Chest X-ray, PA view. Patient: 58 years old, sex M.
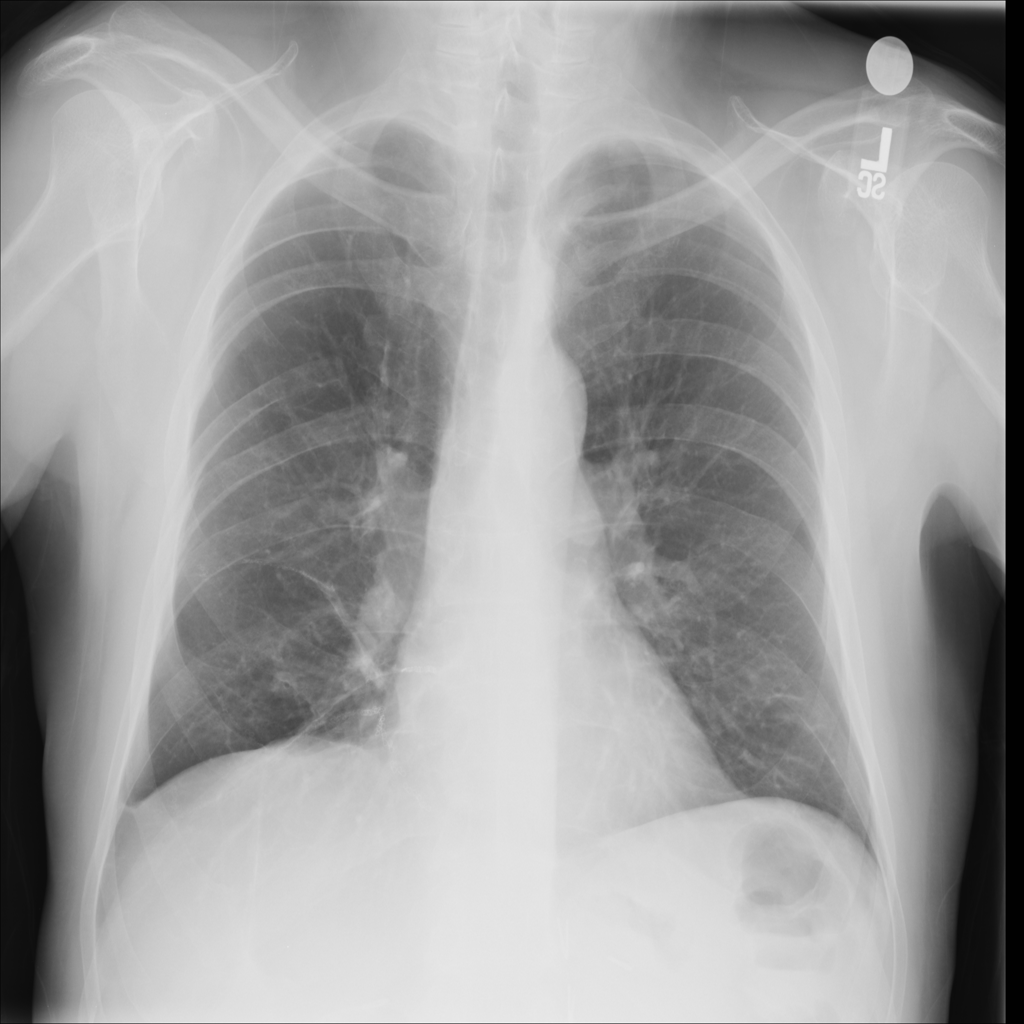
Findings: No Finding